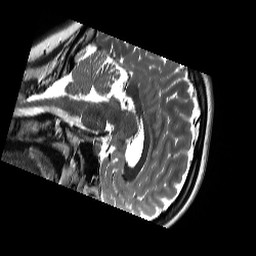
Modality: T2w
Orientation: sagittal
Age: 19
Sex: female